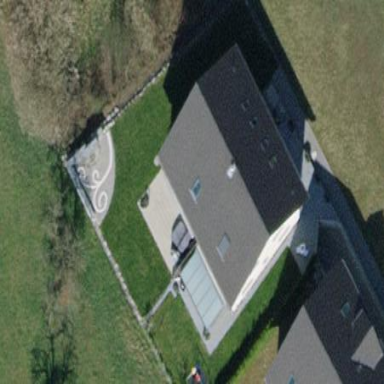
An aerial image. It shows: Semidetached house with gabled roof.